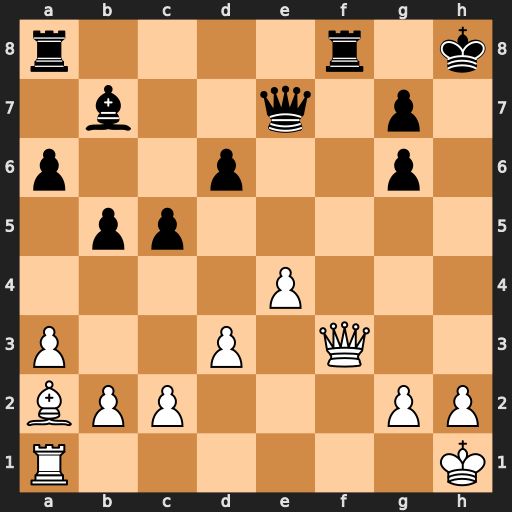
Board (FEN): r4r1k/1b2q1p1/p2p2p1/1pp5/4P3/P2P1Q2/BPP3PP/R6K
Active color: w
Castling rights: -
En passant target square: -
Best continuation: Qh3+ Qh4 Qxh4#